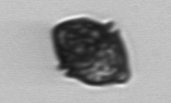
Label: Kryptoperidinium_triquetrum